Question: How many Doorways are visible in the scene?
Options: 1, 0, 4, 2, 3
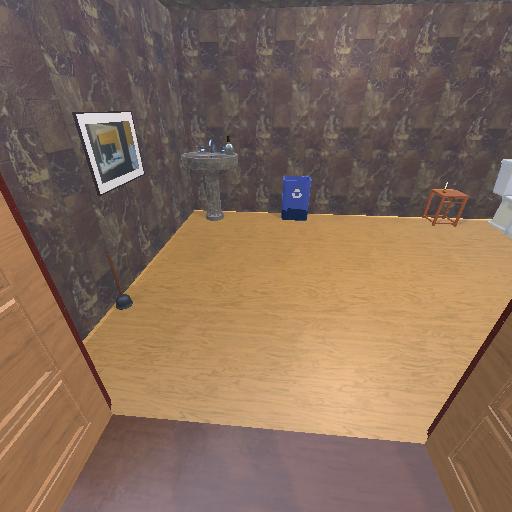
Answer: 1